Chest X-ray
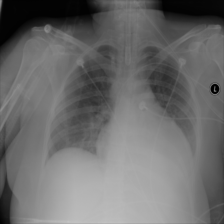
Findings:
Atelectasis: negative
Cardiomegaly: negative
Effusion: negative
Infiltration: negative
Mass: negative
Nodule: negative
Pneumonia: positive
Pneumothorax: negative
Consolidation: positive
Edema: negative
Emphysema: negative
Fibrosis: negative
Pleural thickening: negative
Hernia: negative